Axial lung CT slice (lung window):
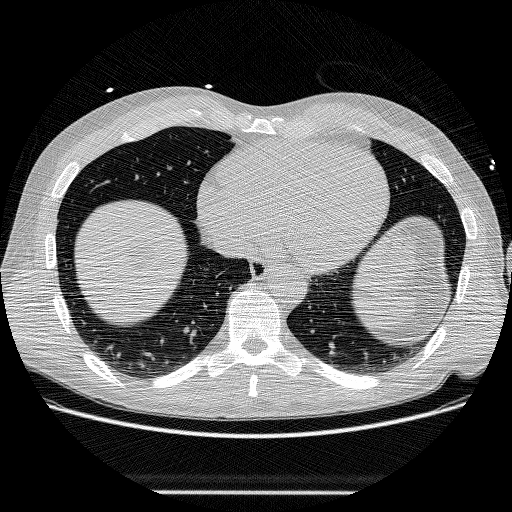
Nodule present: no